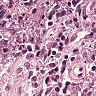
Metastatic tissue present: no